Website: macys
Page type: customer-info-address
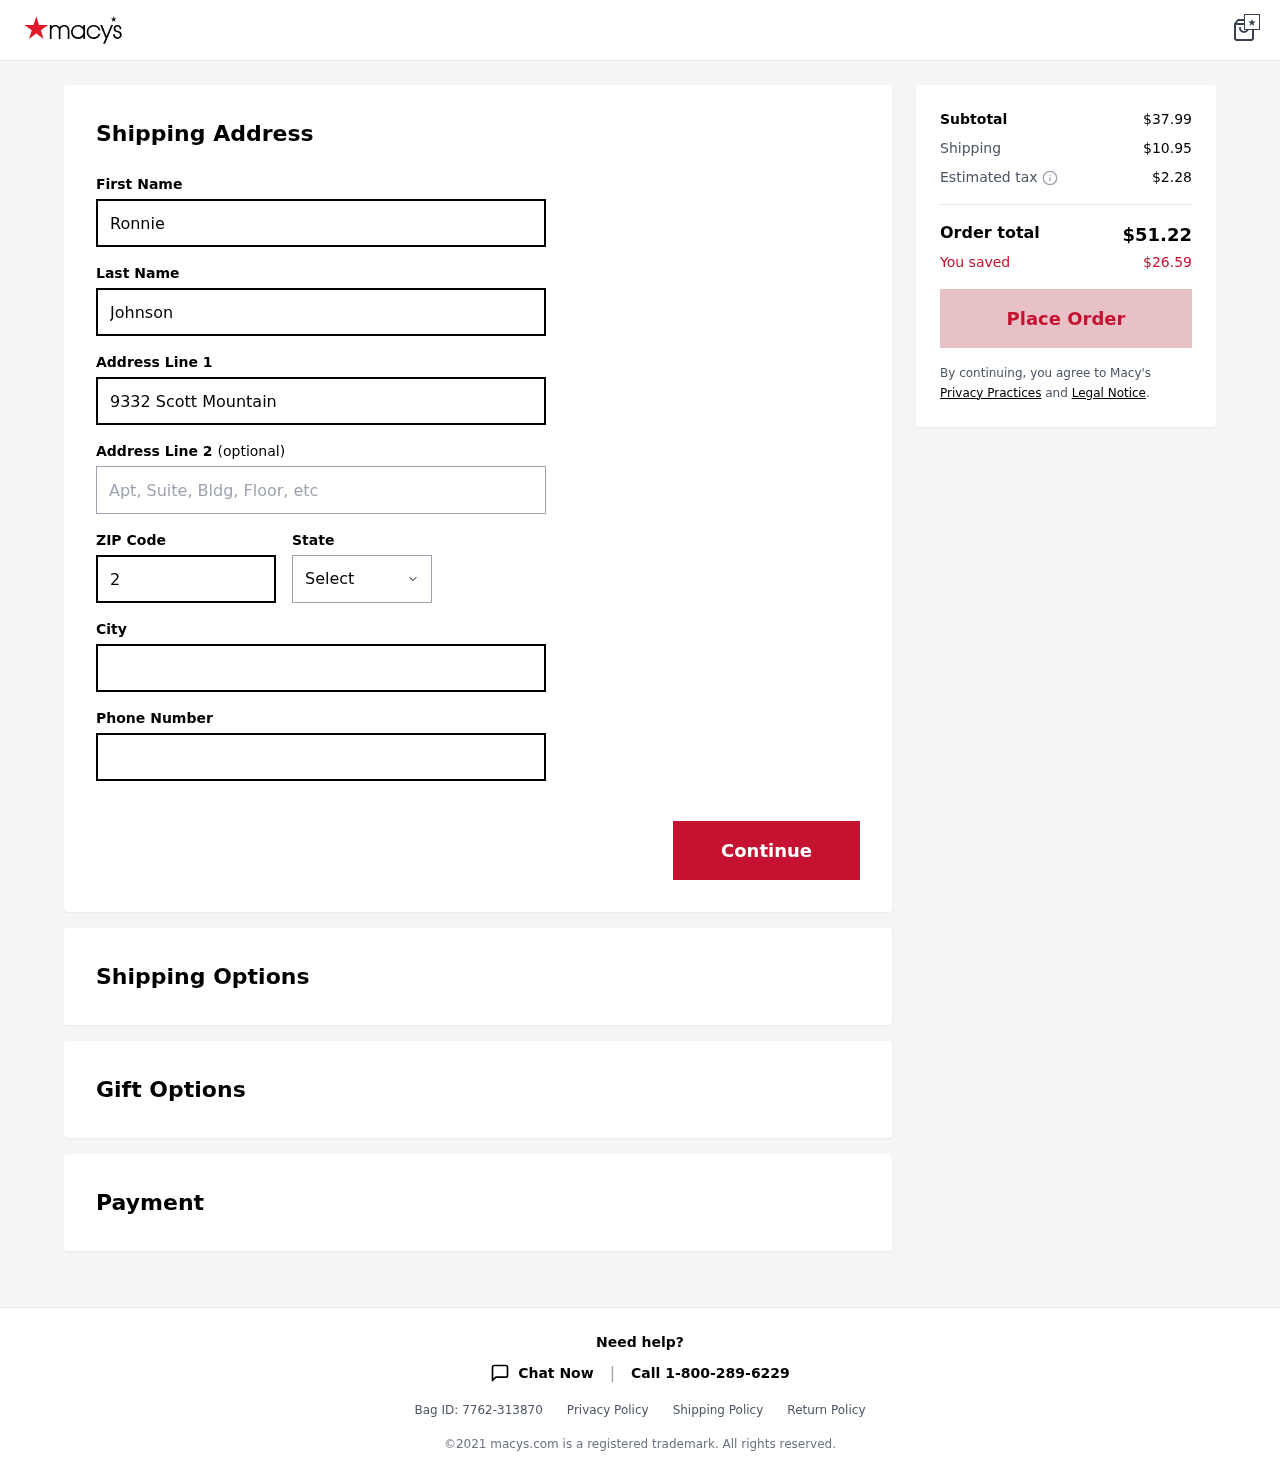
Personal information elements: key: PII_CITY
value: South Brooke
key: PII_FIRSTNAME
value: Ronnie
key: PII_LASTNAME
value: Johnson
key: PII_PHONE
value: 3155764602
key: PII_POSTCODE
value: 23913
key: PII_STATE
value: Indiana
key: PII_STREET
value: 9332 Scott Mountain
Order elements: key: ORDER_SUBTOTAL
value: $37.99
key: ORDER_SHIPPING_COST
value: $10.95
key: ORDER_TAX
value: $2.28
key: ORDER_TOTAL
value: $51.22
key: ORDER_SAVINGS
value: $26.59